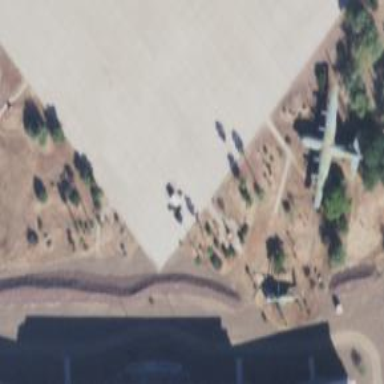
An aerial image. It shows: Memorial site with historic significance.